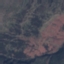
Land use / land cover: HerbaceousVegetation